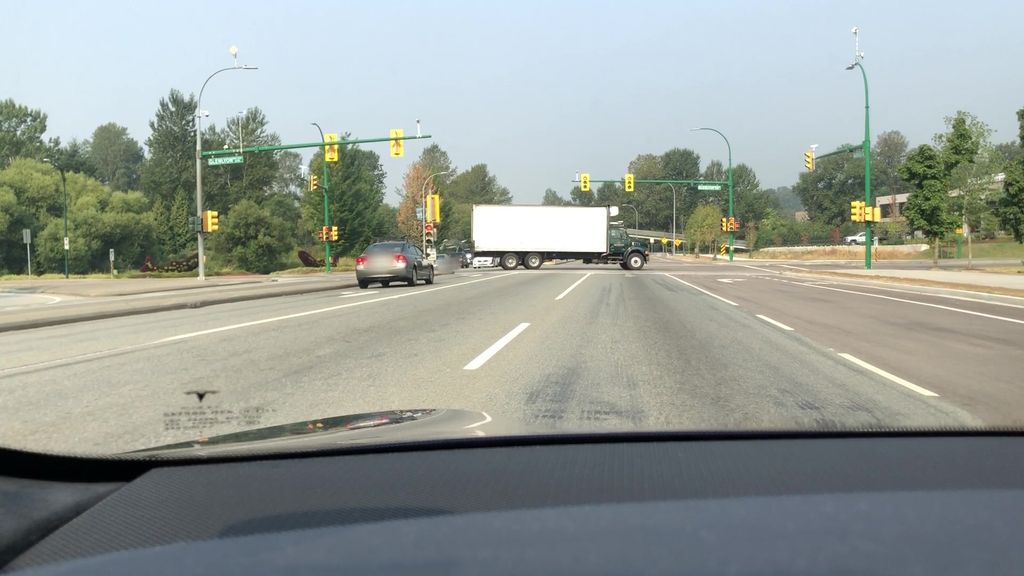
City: vancouver